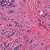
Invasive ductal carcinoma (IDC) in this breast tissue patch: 1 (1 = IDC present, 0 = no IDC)